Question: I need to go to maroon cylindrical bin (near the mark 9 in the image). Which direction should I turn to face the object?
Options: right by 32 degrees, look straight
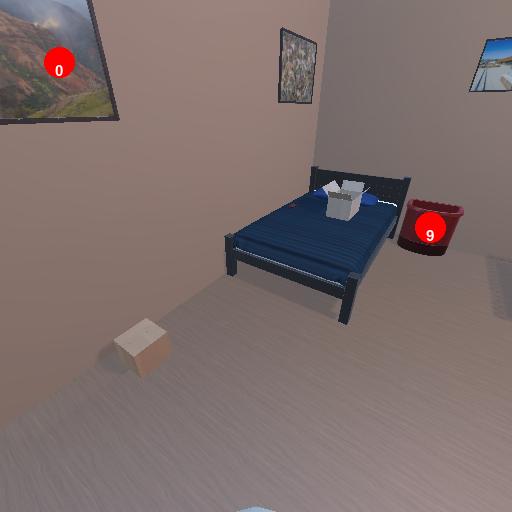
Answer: right by 32 degrees